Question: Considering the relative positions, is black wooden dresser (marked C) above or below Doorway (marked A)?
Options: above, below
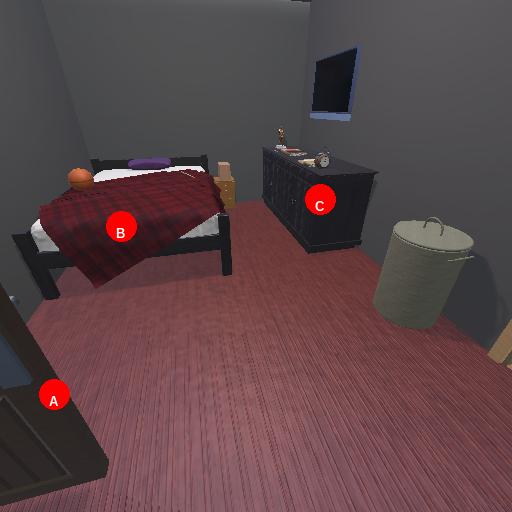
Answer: above